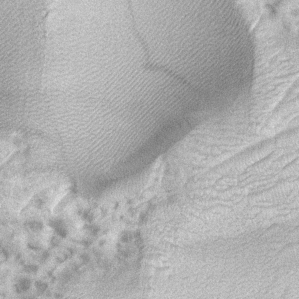
Label: frost